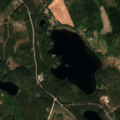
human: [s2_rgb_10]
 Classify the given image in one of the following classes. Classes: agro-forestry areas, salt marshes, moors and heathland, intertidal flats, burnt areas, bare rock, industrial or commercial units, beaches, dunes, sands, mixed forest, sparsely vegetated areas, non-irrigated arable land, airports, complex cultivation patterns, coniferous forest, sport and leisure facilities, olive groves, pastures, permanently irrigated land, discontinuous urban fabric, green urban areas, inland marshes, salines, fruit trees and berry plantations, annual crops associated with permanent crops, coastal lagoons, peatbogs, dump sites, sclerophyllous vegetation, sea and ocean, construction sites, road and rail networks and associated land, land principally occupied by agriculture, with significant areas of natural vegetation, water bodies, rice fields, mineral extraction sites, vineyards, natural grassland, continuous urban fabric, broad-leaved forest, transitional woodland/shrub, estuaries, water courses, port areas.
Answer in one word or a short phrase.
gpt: coniferous forest, mixed forest, water bodies